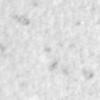
Label: no_change